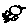
Label: bird